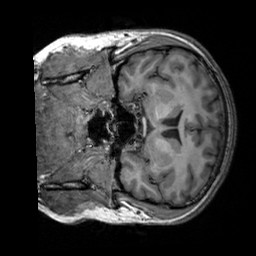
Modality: T1w
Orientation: coronal
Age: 27
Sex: male
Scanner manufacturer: siemens
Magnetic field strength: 3 T
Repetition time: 2.3 s
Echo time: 0.00303 s